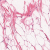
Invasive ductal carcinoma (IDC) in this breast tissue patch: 0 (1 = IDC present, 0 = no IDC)